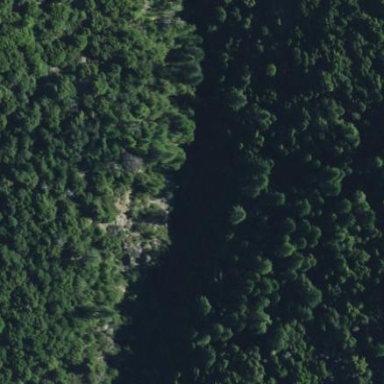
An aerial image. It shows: Evergreen needle-leaved woodland.